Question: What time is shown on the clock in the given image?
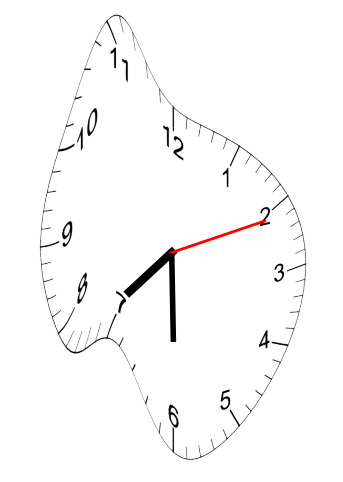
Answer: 07:30:11